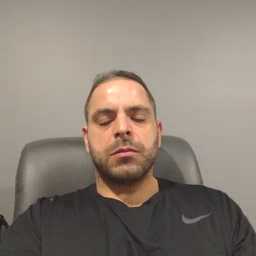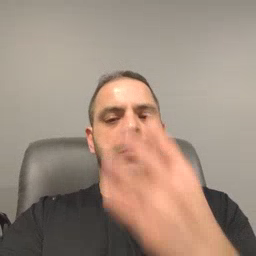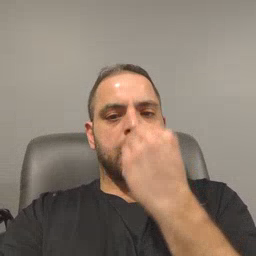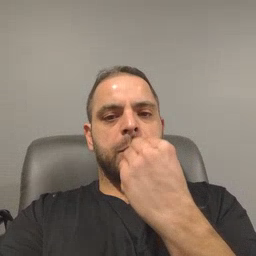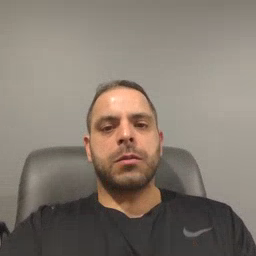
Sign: sleep